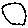
Label: circle